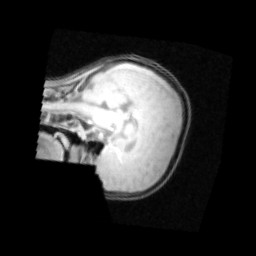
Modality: PDw
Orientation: sagittal
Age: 11
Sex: female
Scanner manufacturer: siemens
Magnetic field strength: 3 T
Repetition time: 0.25 s
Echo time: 0.00103 s